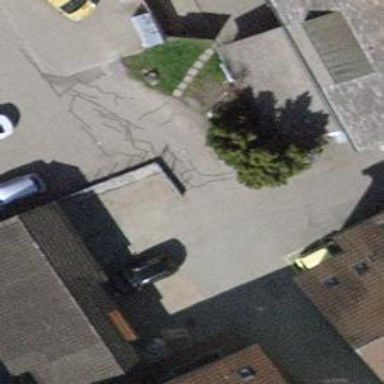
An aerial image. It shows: Bollard barrier.